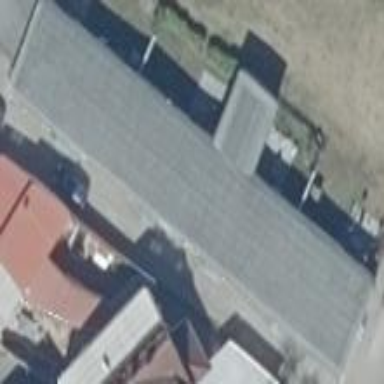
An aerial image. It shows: Flat-roofed terrace building.